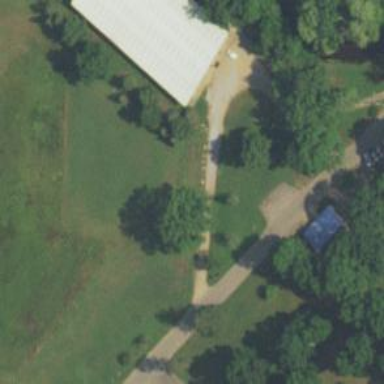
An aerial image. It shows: Disc golf tee.